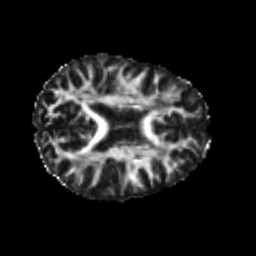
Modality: FA
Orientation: axial
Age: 22
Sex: female
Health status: healthy
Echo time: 0.074 s